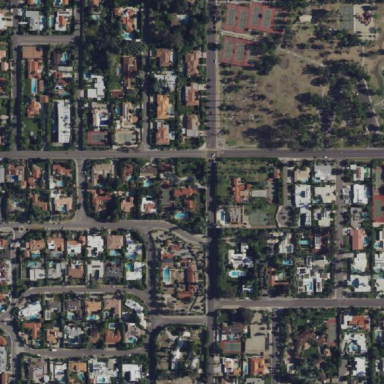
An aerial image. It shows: Neighborhood.